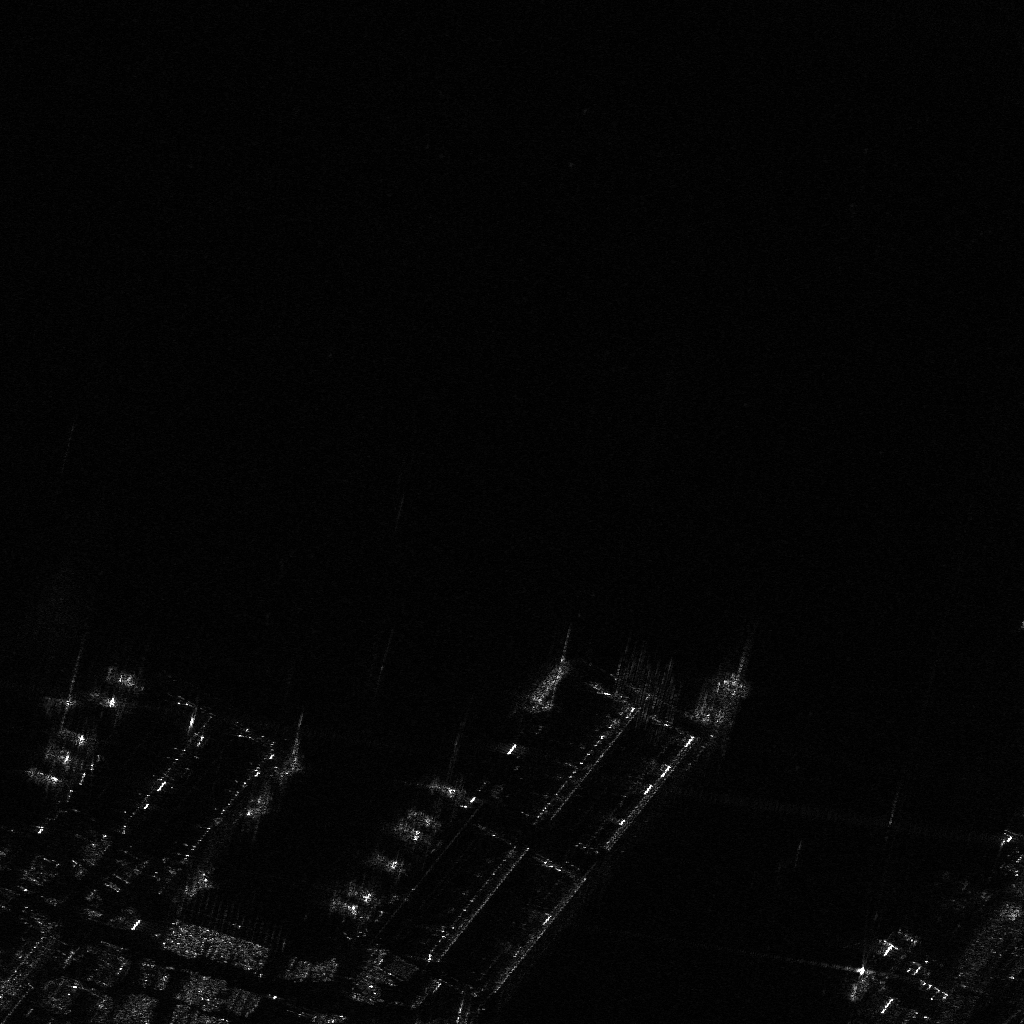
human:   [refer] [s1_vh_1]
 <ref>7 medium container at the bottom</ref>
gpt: <box>[[41, 76, 45, 77, 33], [39, 78, 43, 80, 35], [38, 79, 42, 81, 35], [35, 82, 39, 84, 35], [33, 86, 36, 87, 35], [32, 87, 35, 89, 35], [31, 87, 35, 88, 35]]</box>

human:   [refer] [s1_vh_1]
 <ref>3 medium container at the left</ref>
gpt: <box>[[3, 67, 7, 68, 32], [7, 67, 11, 68, 36], [9, 64, 13, 66, 33]]</box>

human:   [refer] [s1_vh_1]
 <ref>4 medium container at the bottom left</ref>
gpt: <box>[[5, 71, 9, 72, 27], [4, 73, 7, 74, 27], [2, 74, 6, 76, 27], [24, 76, 25, 80, 28]]</box>

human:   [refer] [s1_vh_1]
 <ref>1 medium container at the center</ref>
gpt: <box>[[52, 63, 54, 69, 31]]</box>

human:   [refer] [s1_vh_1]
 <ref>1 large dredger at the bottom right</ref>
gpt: <box>[[85, 86, 88, 99, 37]]</box>